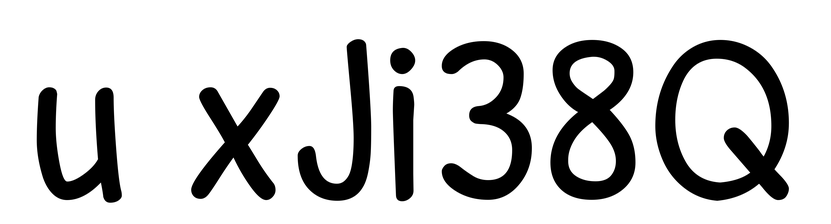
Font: PatrickHand-Regular